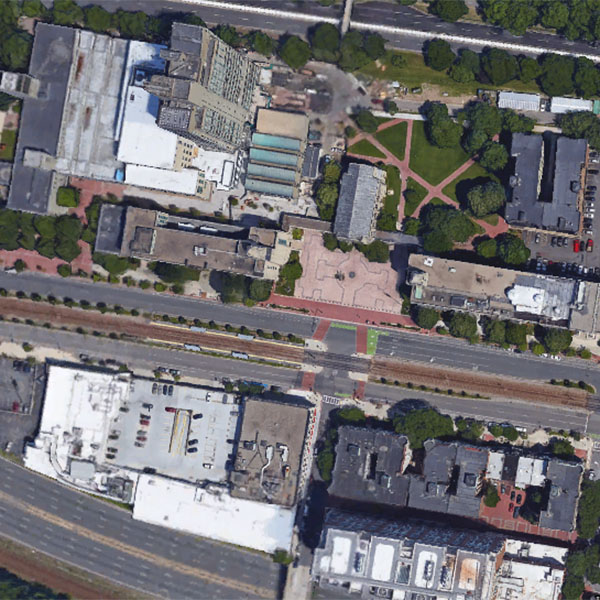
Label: School